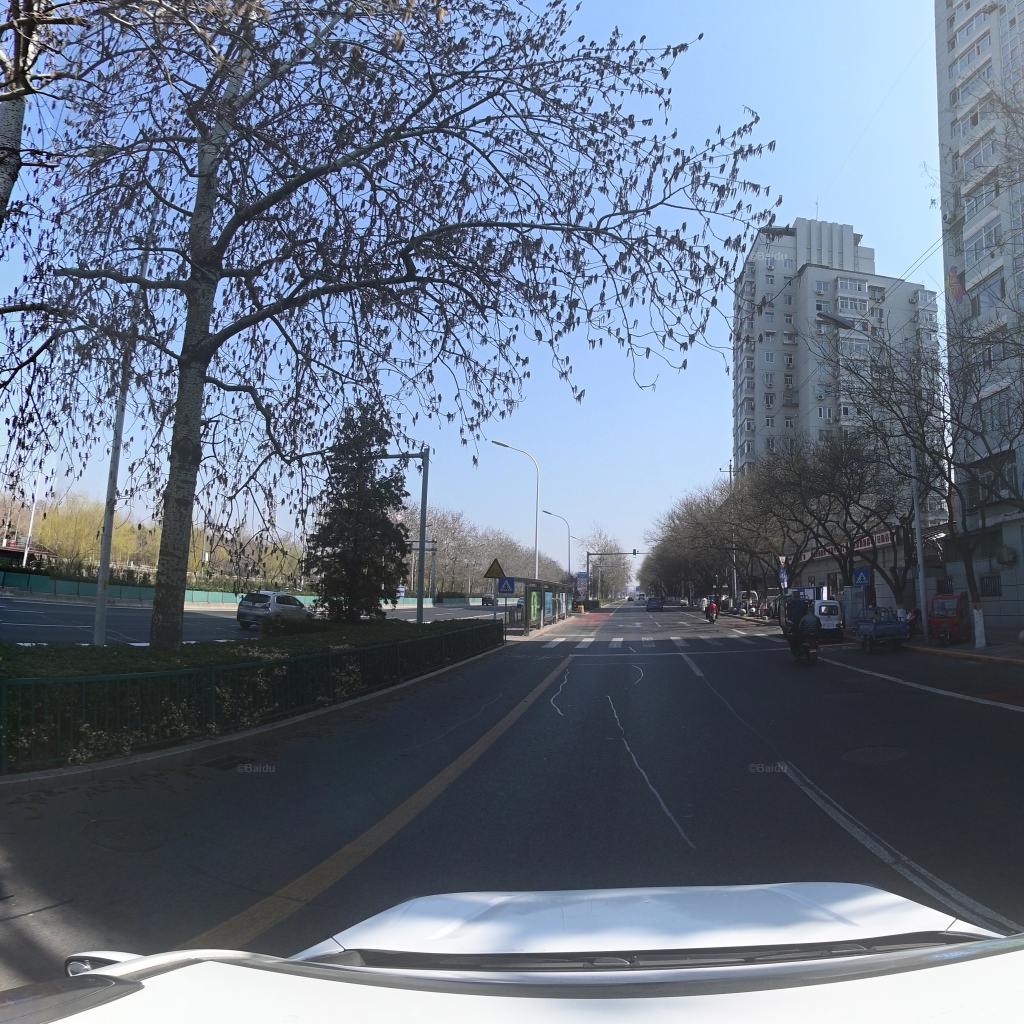
Region: Fengtai
Road damage annotations: longitudinal patch, longitudinal patch, transverse patch, longitudinal patch, longitudinal patch, manhole cover, manhole cover, longitudinal patch, longitudinal patch